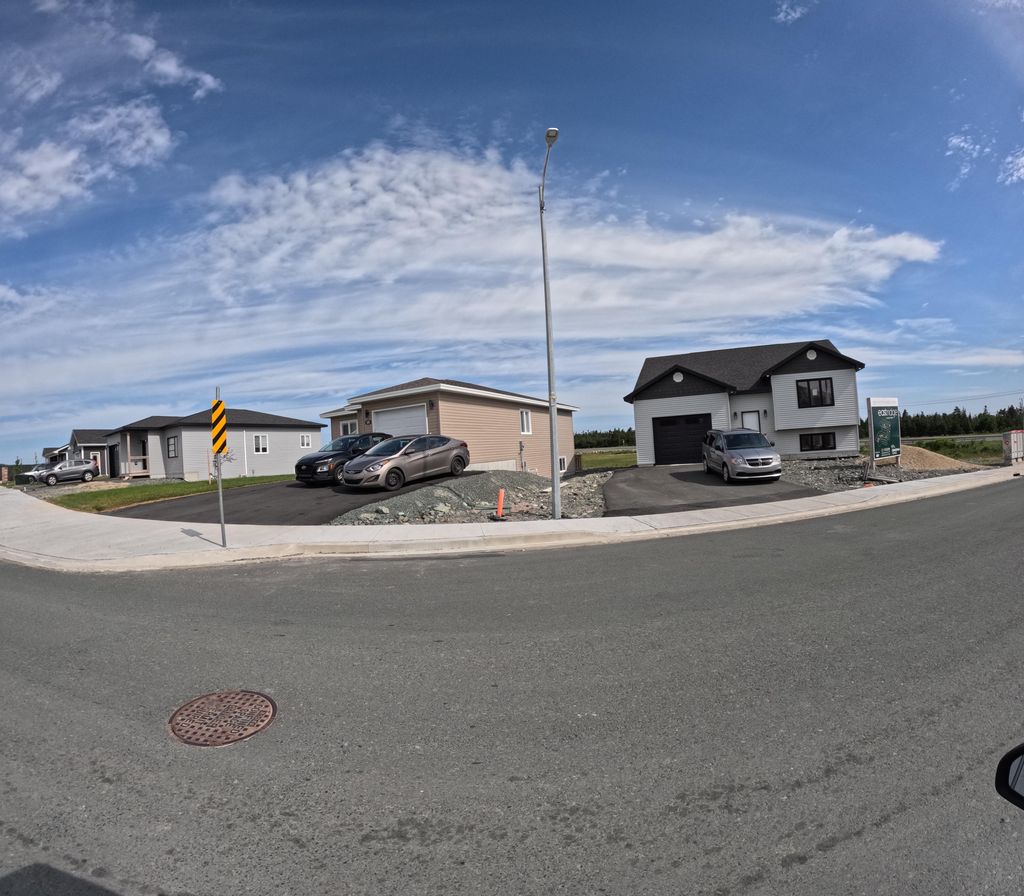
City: st_johns